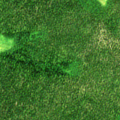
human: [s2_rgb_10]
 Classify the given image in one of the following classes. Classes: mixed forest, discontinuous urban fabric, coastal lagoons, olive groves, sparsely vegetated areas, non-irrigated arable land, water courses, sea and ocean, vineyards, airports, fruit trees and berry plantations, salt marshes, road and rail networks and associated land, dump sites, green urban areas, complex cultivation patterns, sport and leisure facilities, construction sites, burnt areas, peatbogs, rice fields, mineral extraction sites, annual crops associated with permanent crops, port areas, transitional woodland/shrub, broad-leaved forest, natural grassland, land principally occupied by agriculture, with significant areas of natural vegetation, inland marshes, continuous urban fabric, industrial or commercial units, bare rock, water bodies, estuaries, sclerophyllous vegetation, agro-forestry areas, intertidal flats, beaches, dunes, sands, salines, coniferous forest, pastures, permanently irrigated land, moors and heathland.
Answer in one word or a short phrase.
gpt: coniferous forest, peatbogs